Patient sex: M
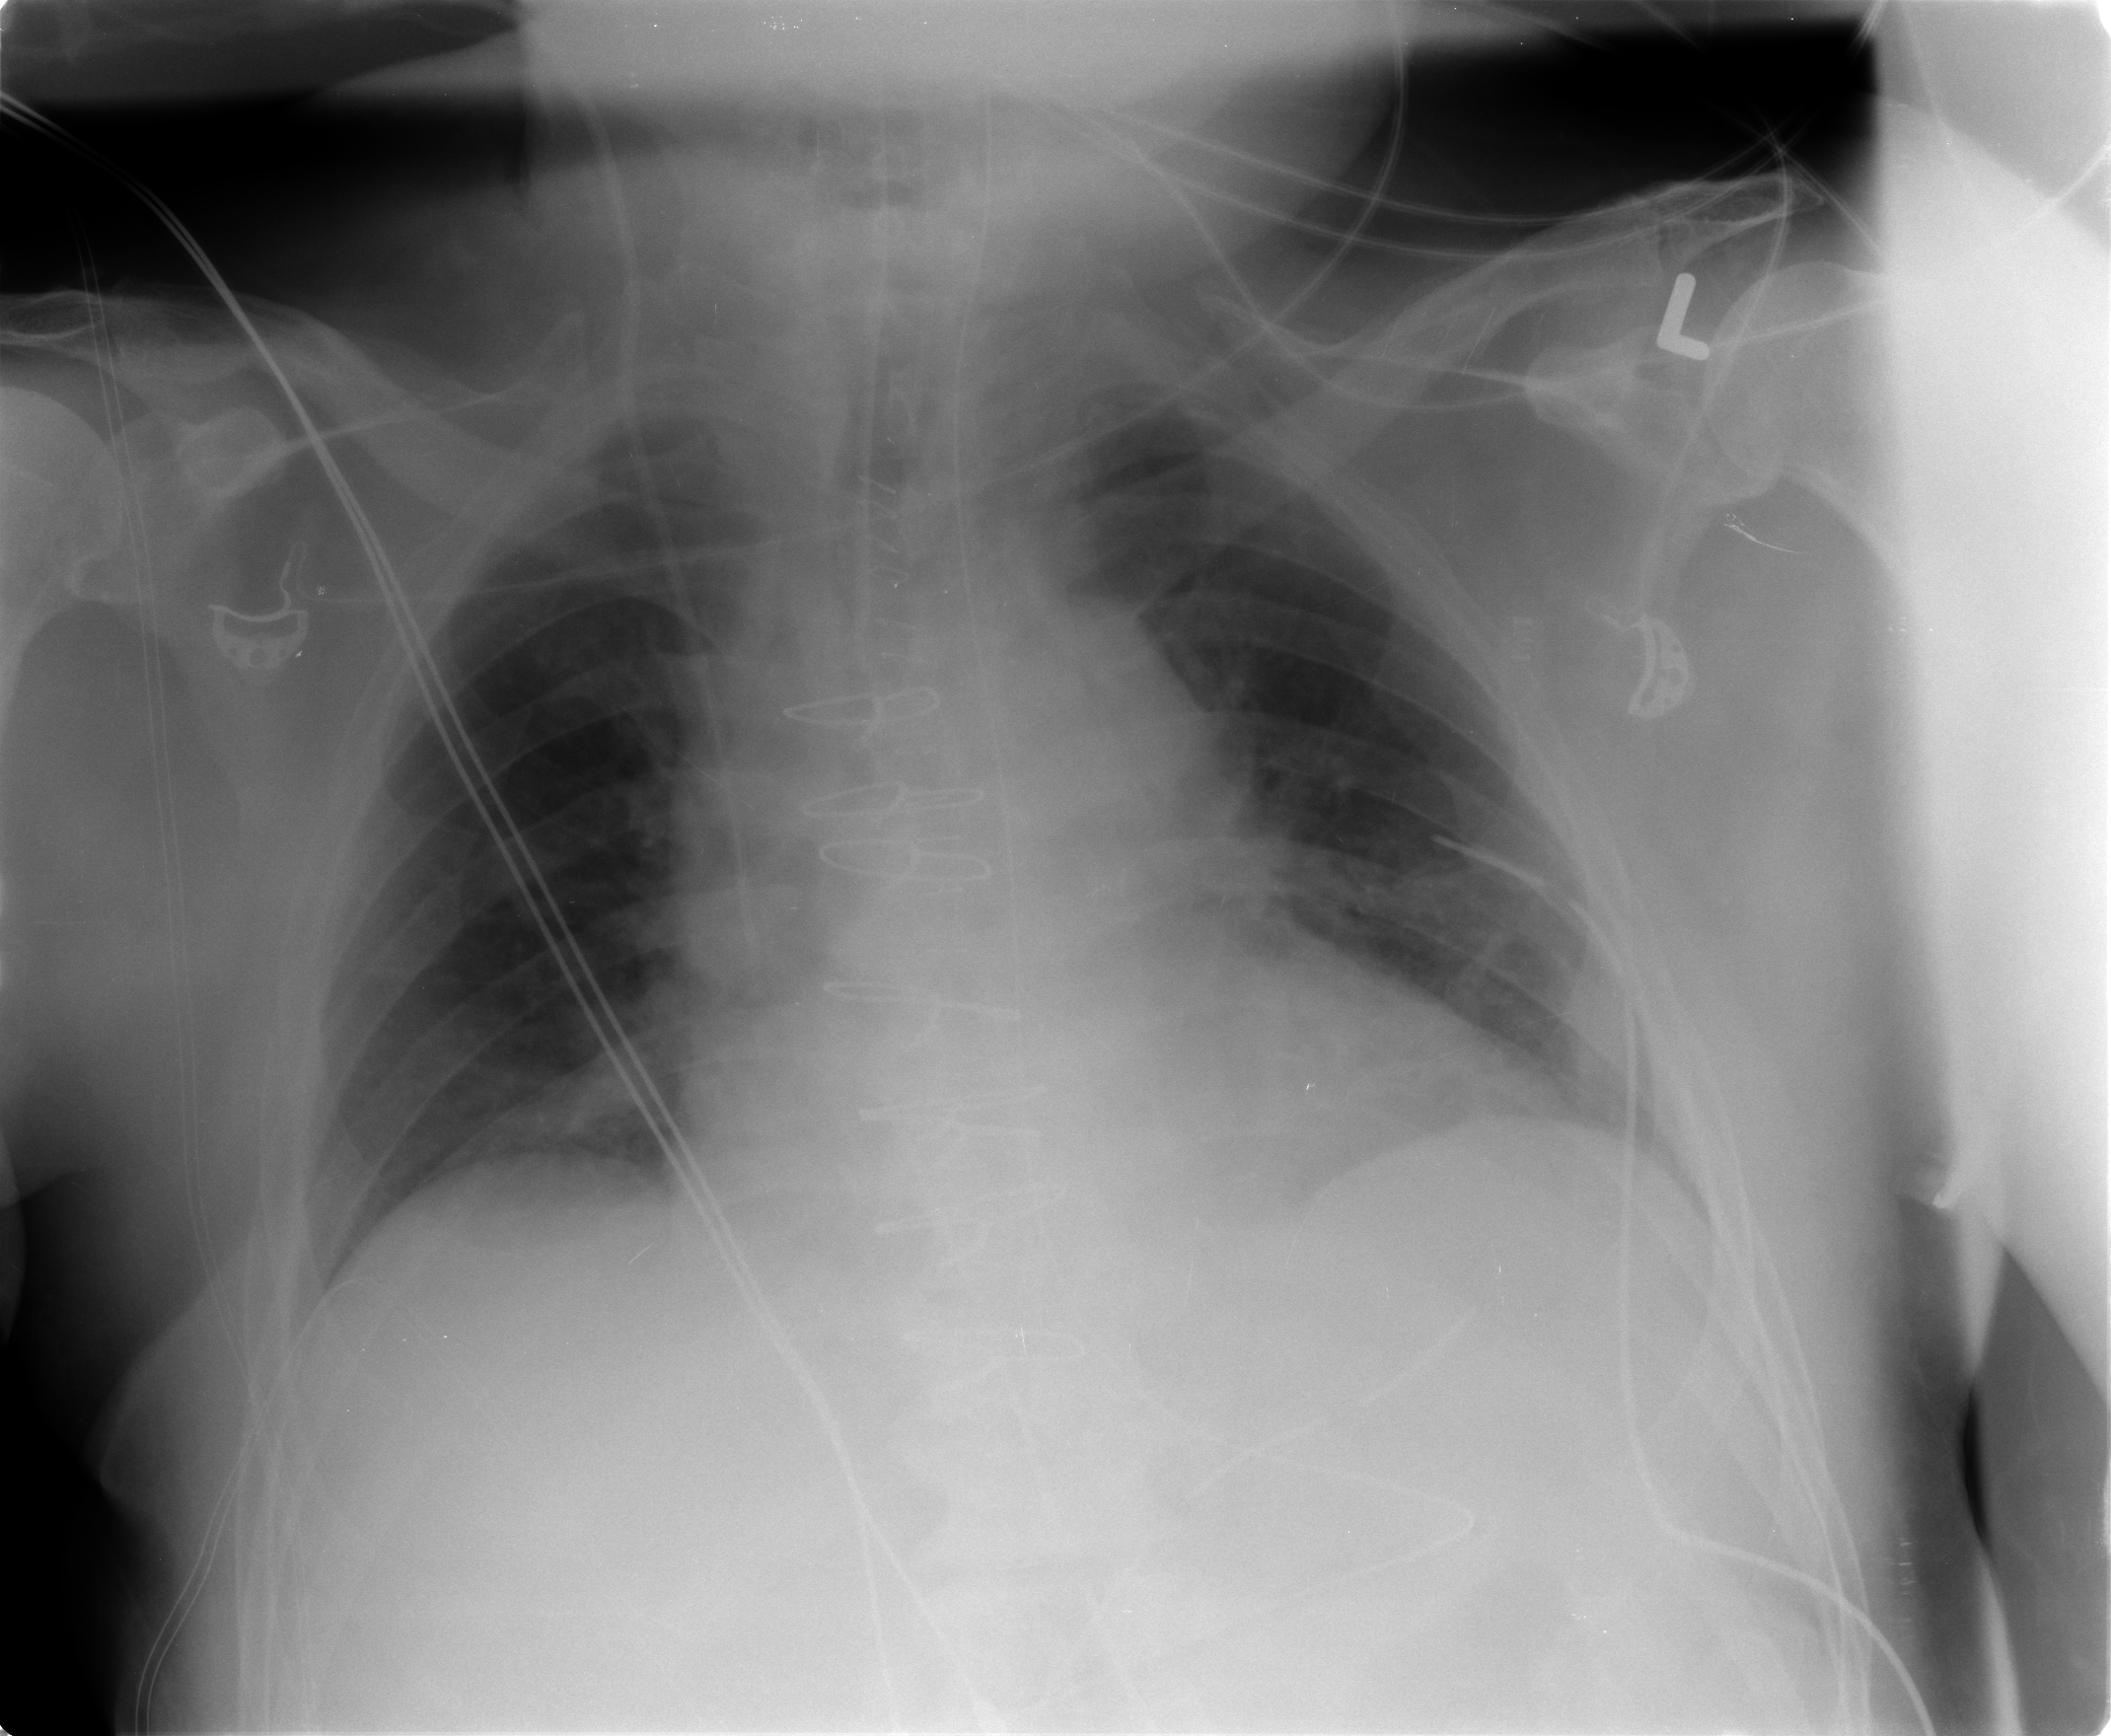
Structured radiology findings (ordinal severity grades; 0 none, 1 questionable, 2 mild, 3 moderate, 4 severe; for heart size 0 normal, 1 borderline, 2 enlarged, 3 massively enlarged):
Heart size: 2
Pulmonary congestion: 0
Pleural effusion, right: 0
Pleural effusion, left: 0
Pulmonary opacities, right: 0
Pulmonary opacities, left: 0
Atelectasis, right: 2
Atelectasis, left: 0